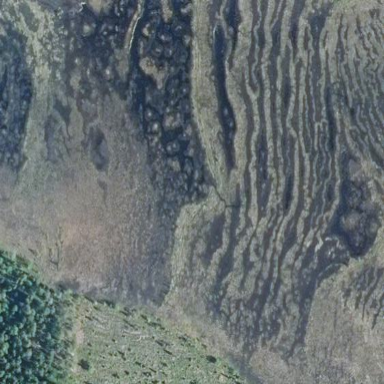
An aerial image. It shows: Fen wetland area.